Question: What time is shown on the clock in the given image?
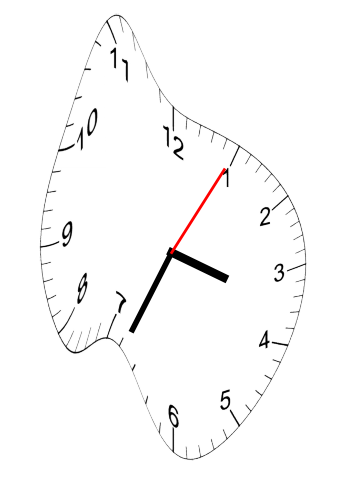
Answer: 03:34:05